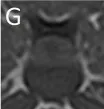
Magnetic resonance images of reported case. Transverse plane are T1-weighted images. (E,G,I) The level of L3-4 intervertebral disc (green line).
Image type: radiology (mri)